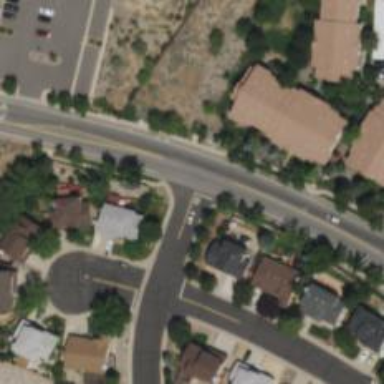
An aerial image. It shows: Residential road with separate asphalt sidewalk.